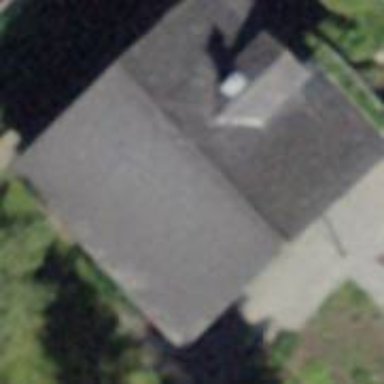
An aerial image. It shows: Building with tile roof.